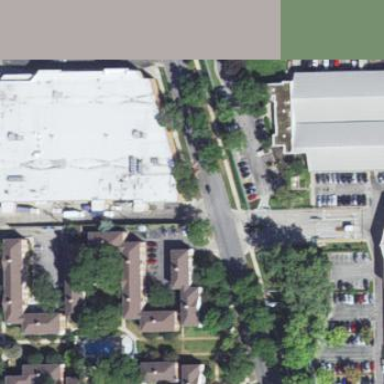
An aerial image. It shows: Retail building housing supermarket.